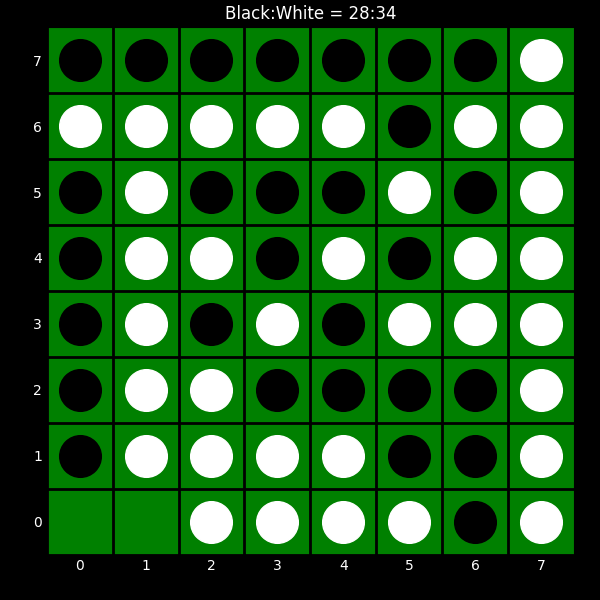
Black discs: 28
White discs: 34